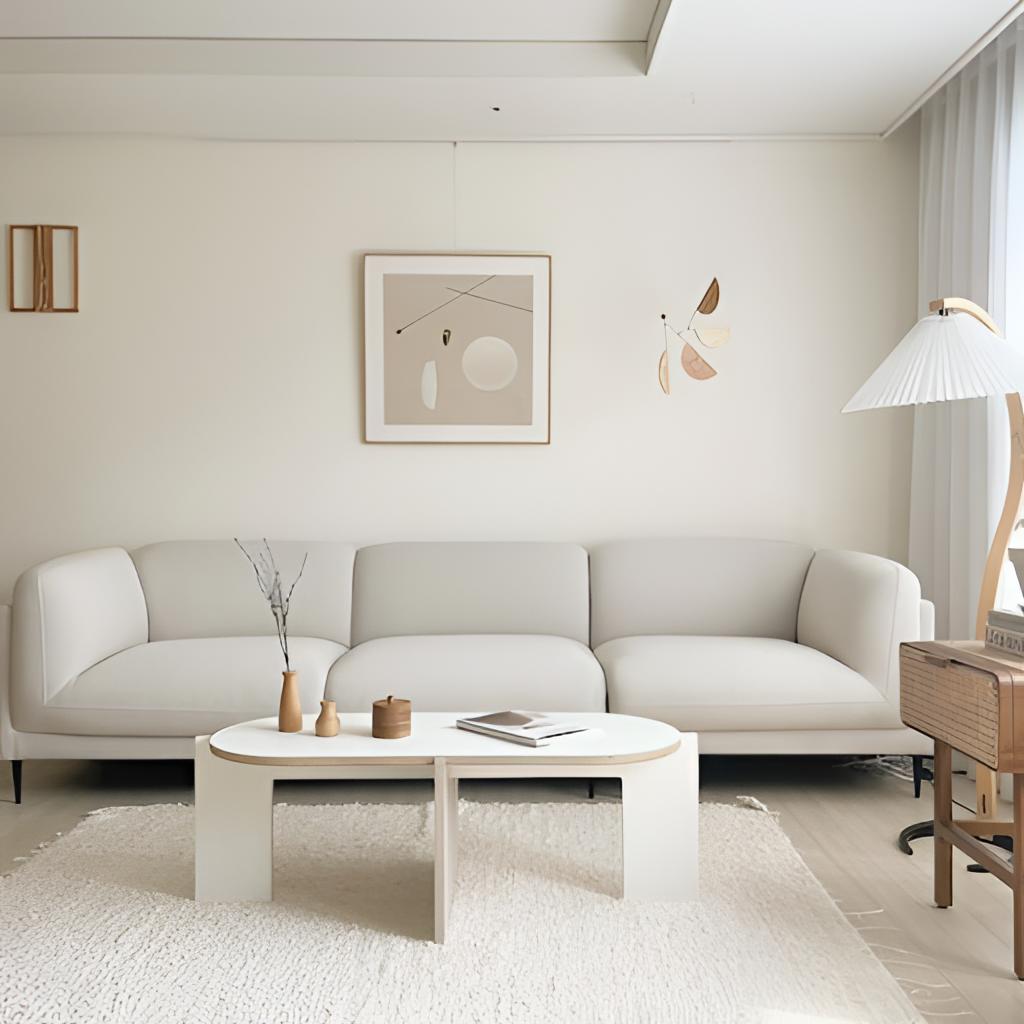
living room, white fabric sofa, paint wallpaper, with solid pattern, wood flooring, with plank pattern, minimalist